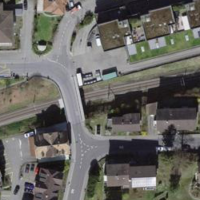
EUNIS habitat code: 54
Species observed at this site:
Apis mellifera
Coloeus monedula
Passer domesticus